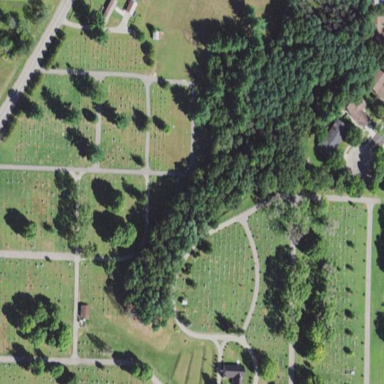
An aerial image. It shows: Graveyard used as cemetery.